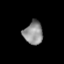
Tissue: prostate
Cell type: T cells
Senescence score: 0.7056
Nuclear area (px): 434
Mean DAPI intensity: 141.993